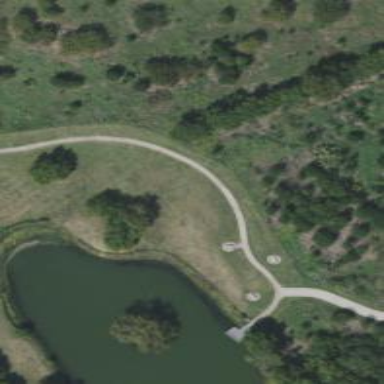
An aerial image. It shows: Path.